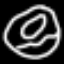
Label: donut